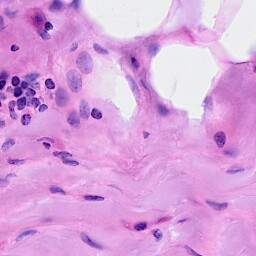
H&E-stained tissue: Breast